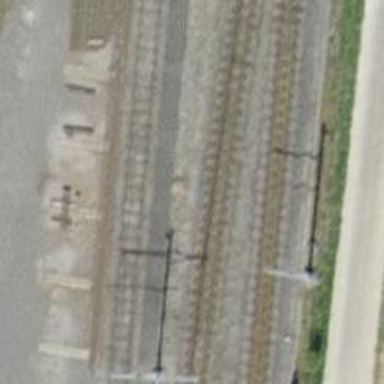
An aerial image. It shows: Railway signal.